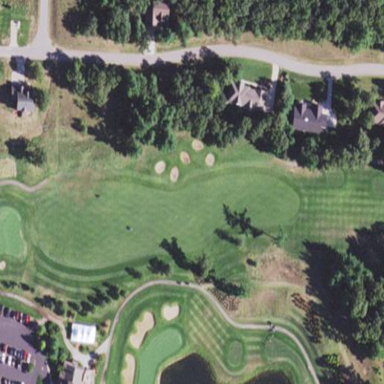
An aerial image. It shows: Grassy area designated as golf fairway.